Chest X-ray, PA view. Patient: 52 years old, sex F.
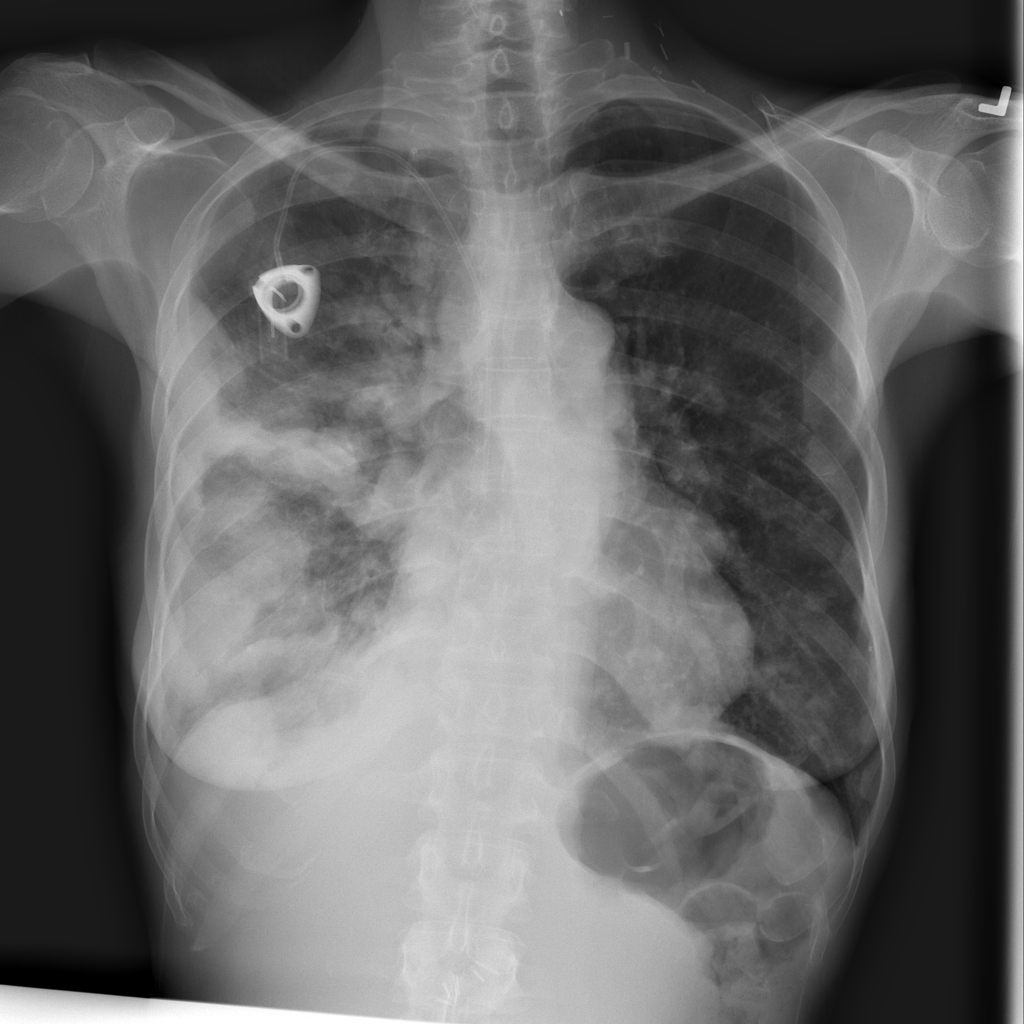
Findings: Mass, Nodule